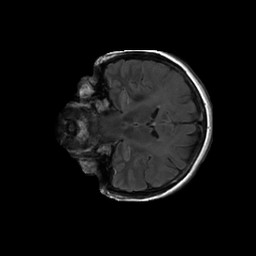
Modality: FLAIR
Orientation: coronal
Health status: ill
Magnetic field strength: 3 T